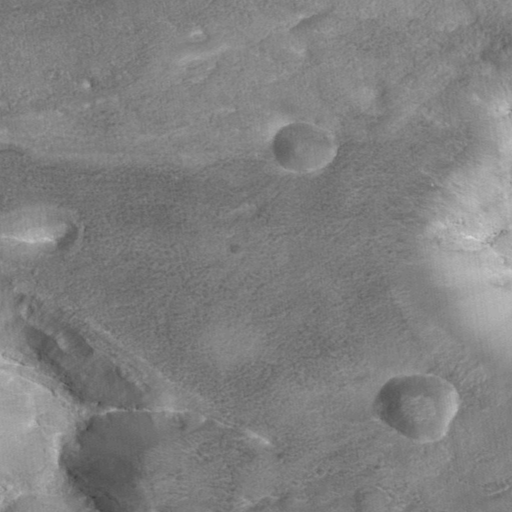
Classes present: Background